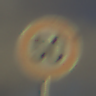
Verkehrszeichen: Geschwindigkeit50
Umgebung: Outdoor, Nature
Tageszeit: SunriseSunset
Wetter: PartlyCloudy
Licht: Natural
Jahreszeit: NotSpecified
Kontrast: HighContrast